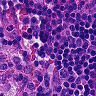
Metastatic tissue present: no